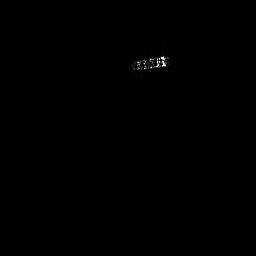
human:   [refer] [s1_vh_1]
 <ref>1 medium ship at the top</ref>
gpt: <box>[[50, 20, 65, 26, 0]]</box>